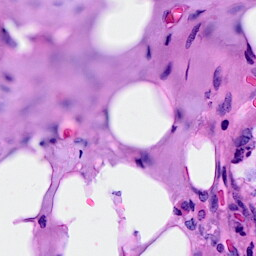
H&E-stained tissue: Breast